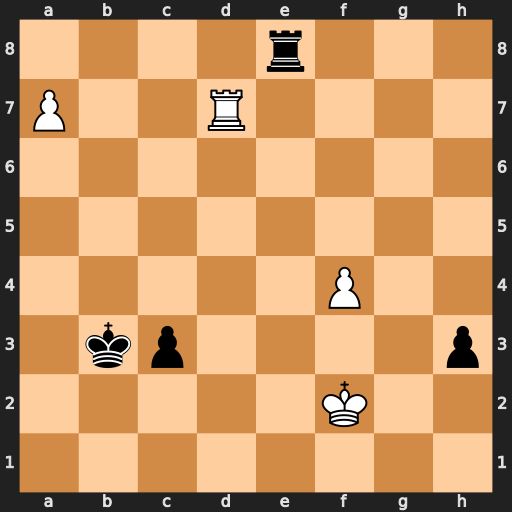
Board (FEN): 4r3/P2R4/8/8/5P2/1kp4p/5K2/8
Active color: w
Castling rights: -
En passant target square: -
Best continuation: Rb7+ Kc4 Rb8 h2 Rxe8